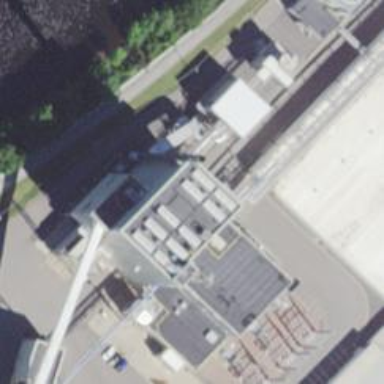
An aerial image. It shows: Power plant.